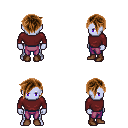
a pixel art fantasy rpg character, male body template, dark elf, purple skin, maroon long-sleeve shirt, magenta pants, brown pixie cut hairstyle, brown shoes, four views (front, back, left, right), 2x2 character sprite sheet, small pixel art, hard edges, no anti-aliasing